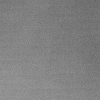
Atmospheric dust classification: dusty